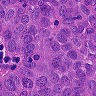
Metastatic tissue present: yes